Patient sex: M
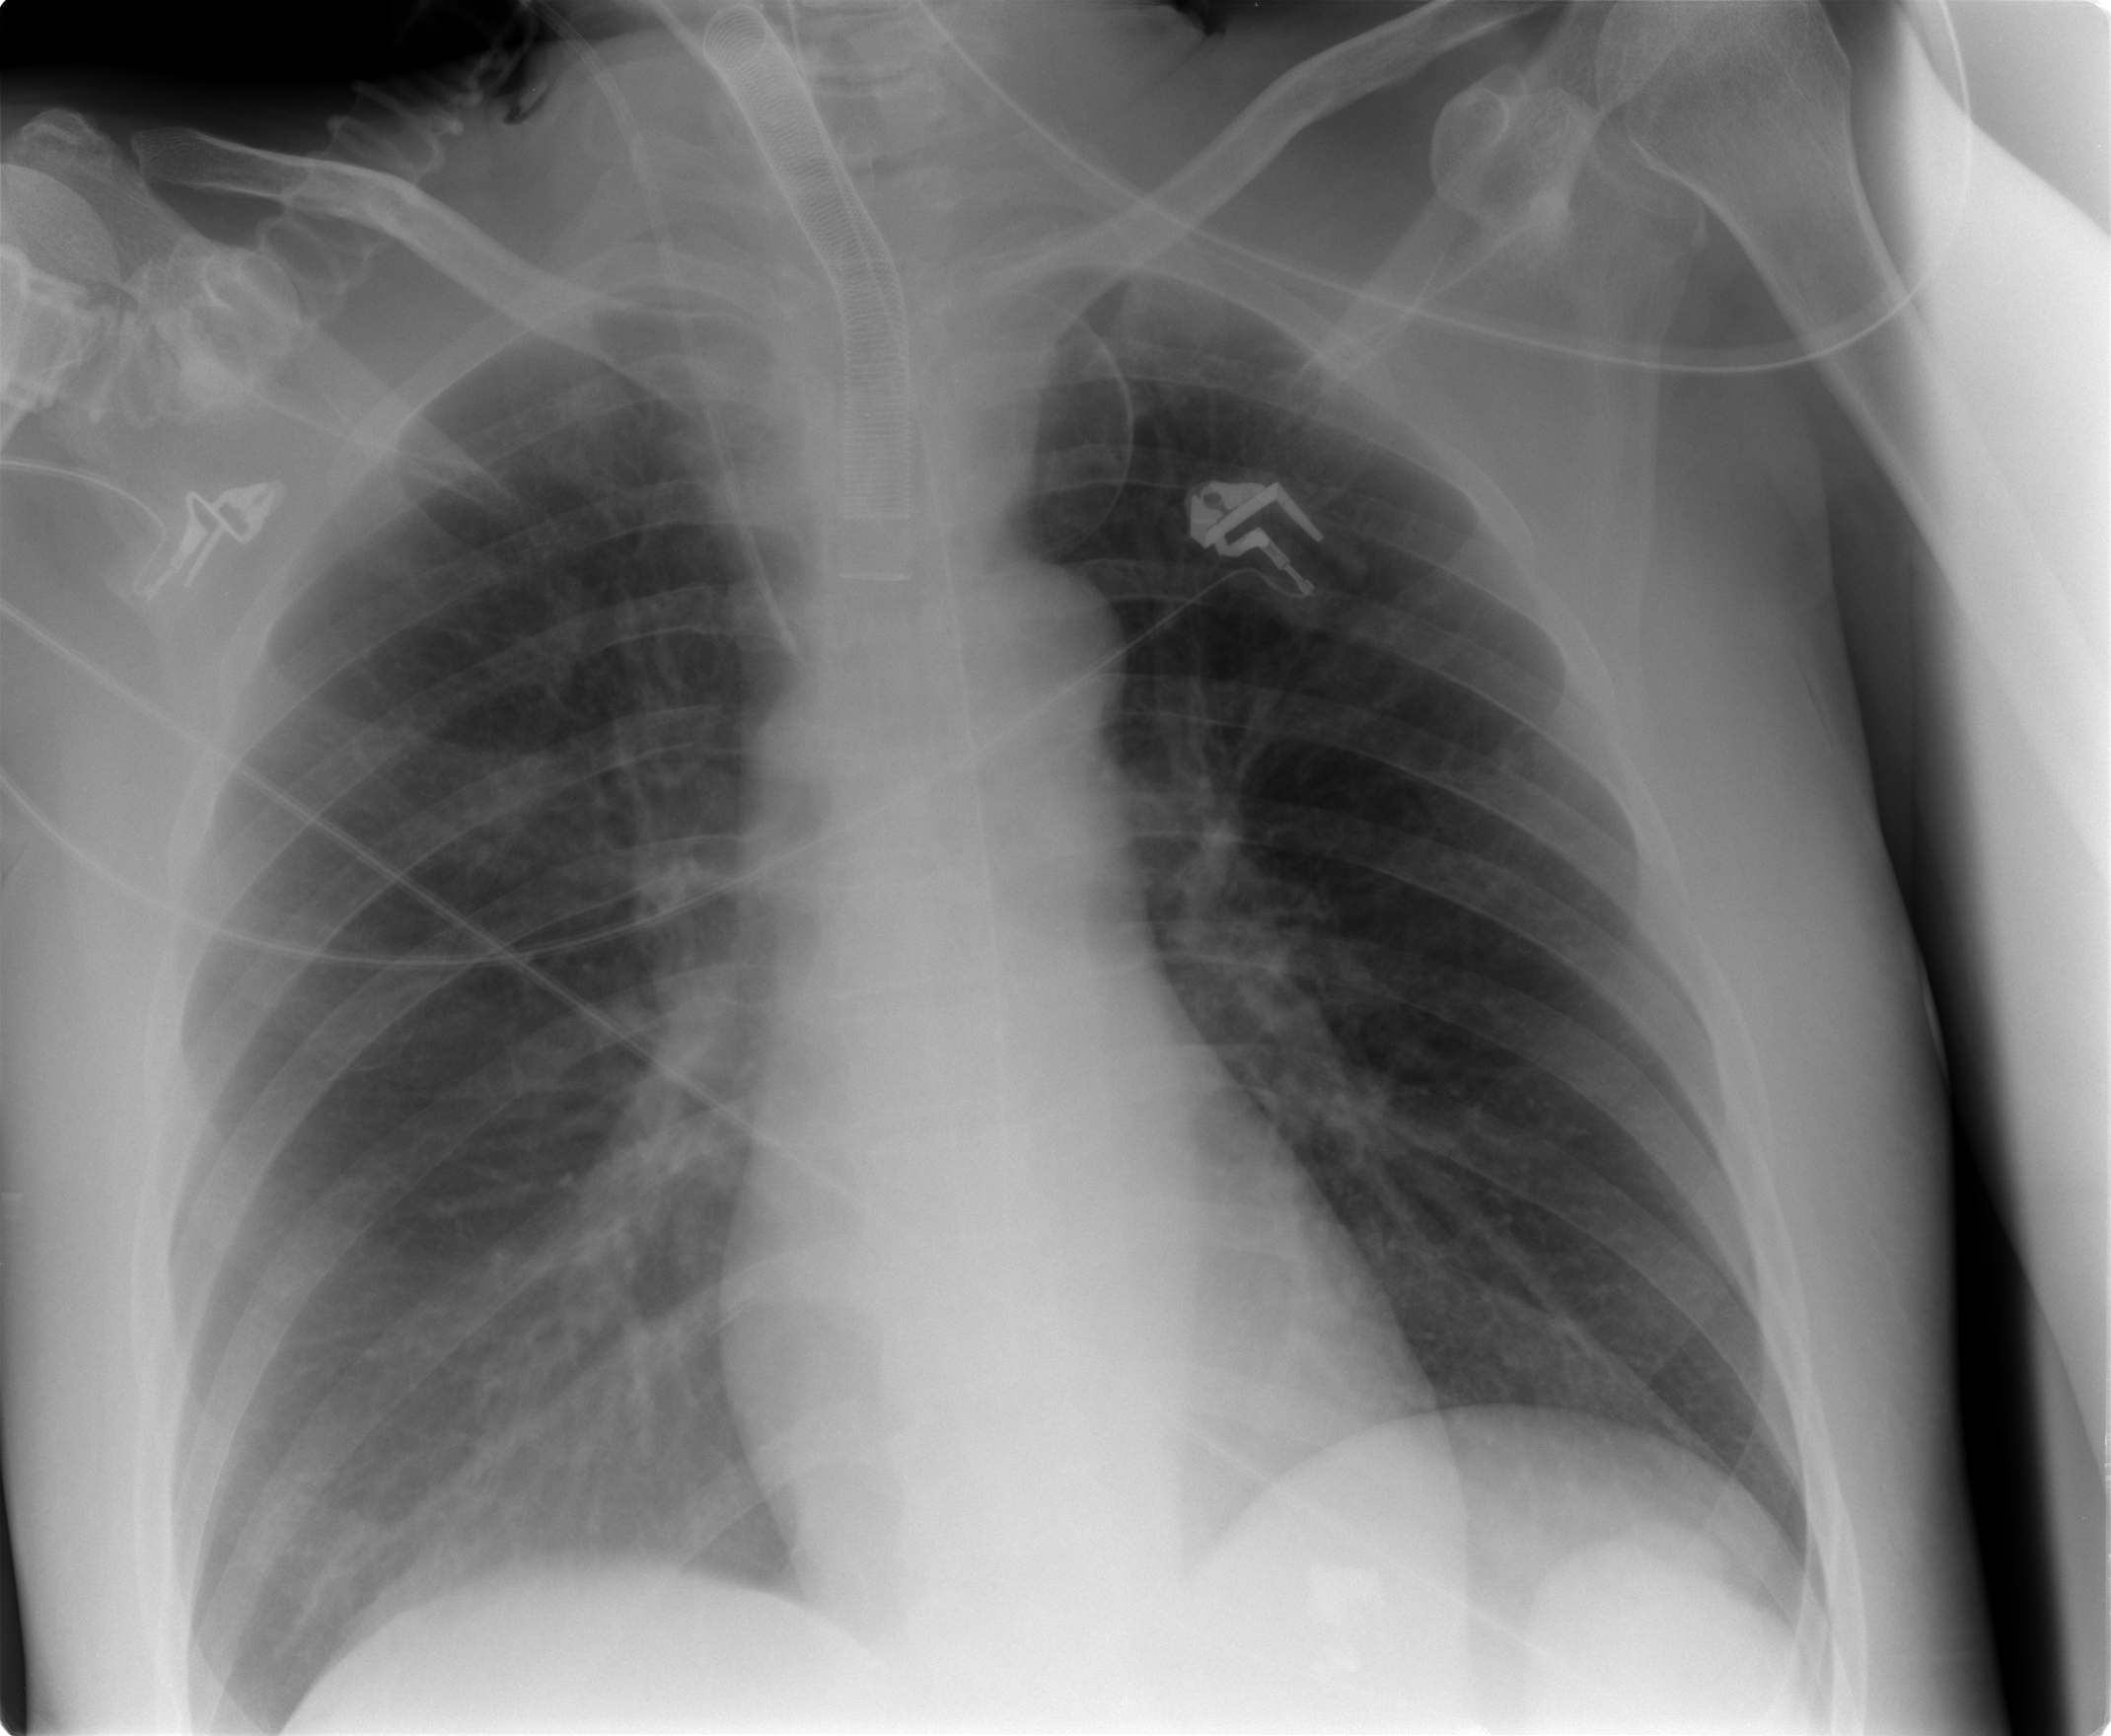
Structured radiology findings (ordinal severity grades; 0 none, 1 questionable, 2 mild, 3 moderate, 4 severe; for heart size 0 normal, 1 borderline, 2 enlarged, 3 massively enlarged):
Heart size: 0
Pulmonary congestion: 0
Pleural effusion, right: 0
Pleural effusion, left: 0
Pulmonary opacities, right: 1
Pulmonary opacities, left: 0
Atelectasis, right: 2
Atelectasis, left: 0